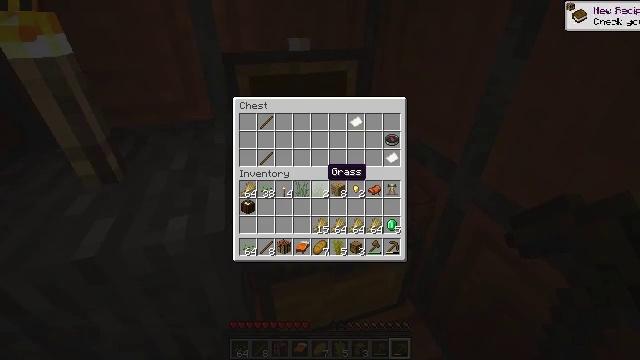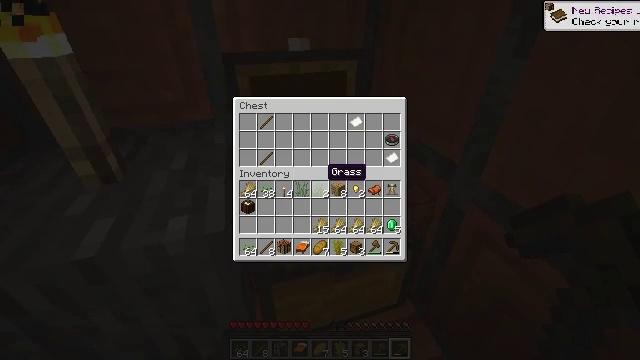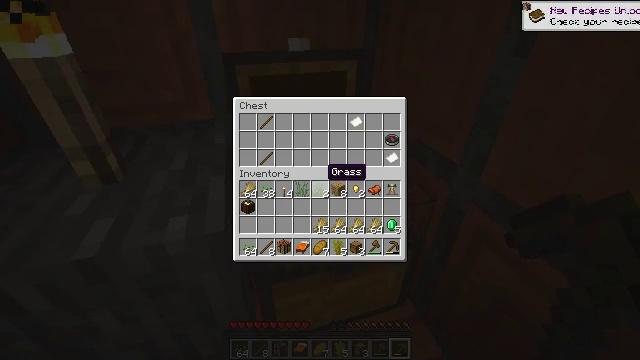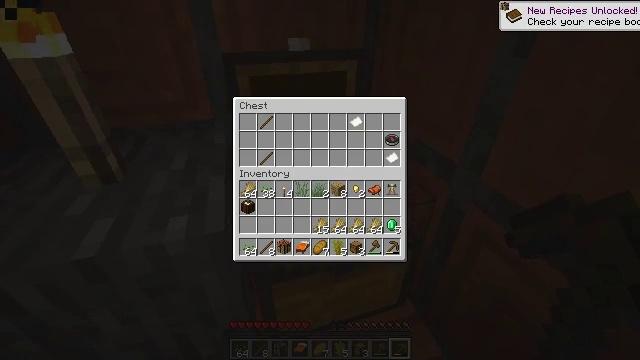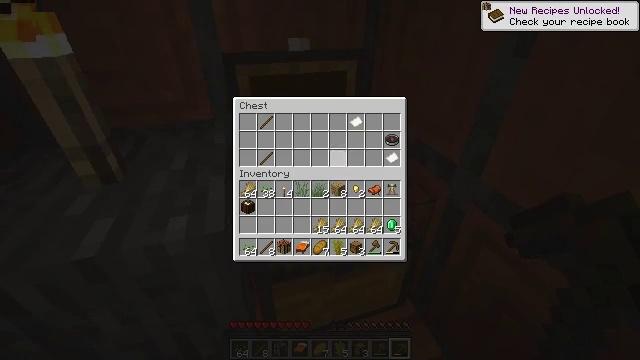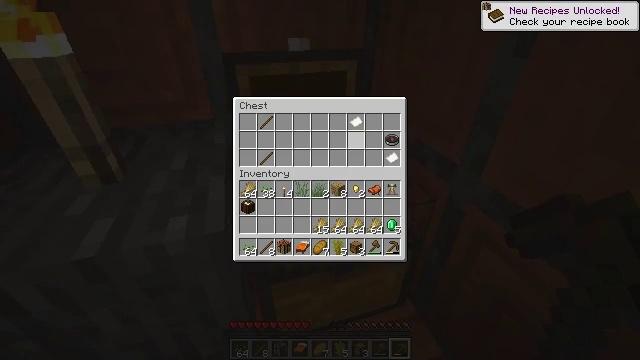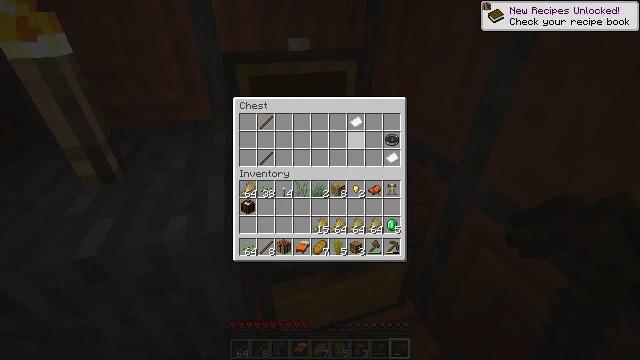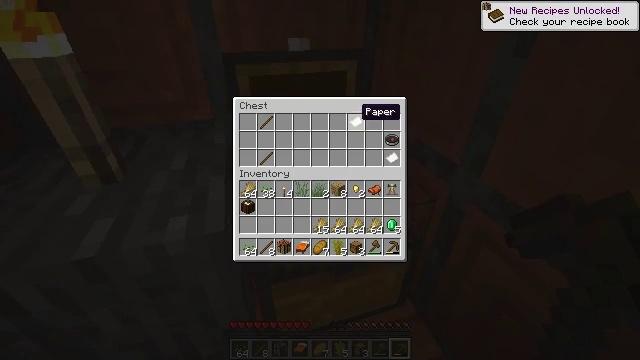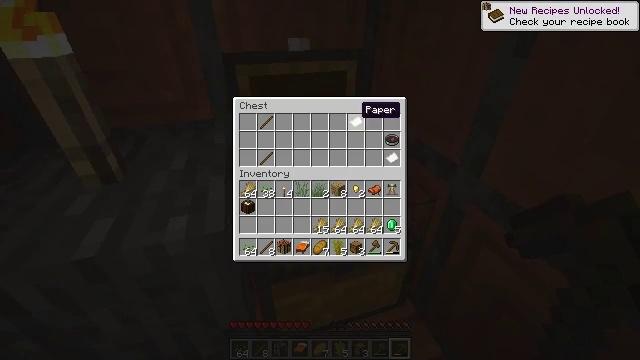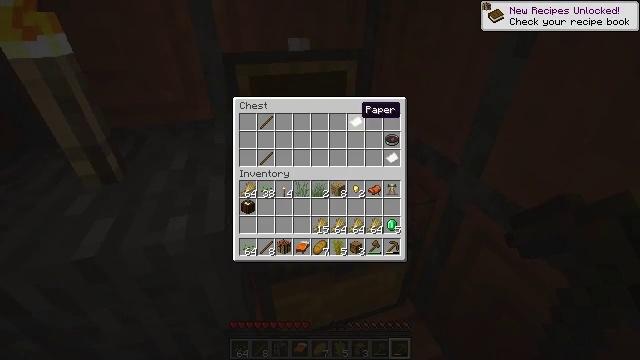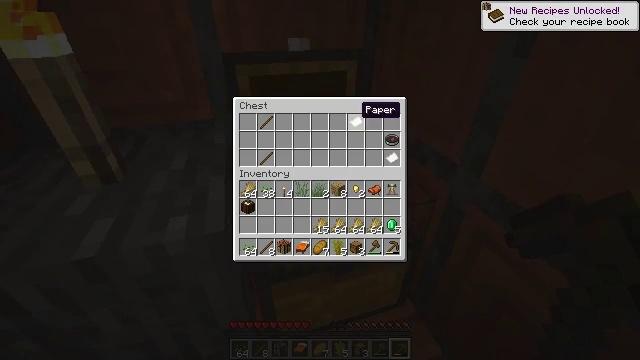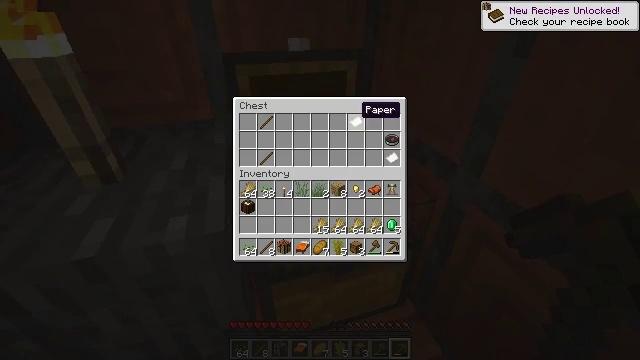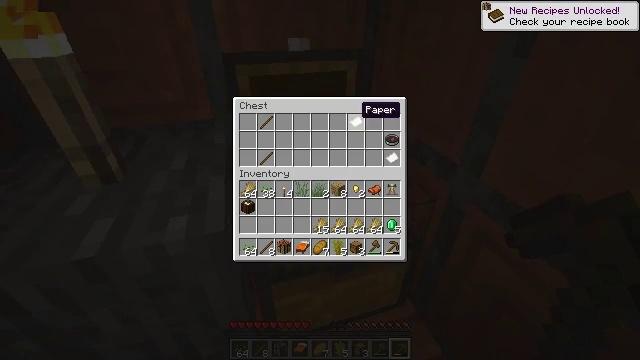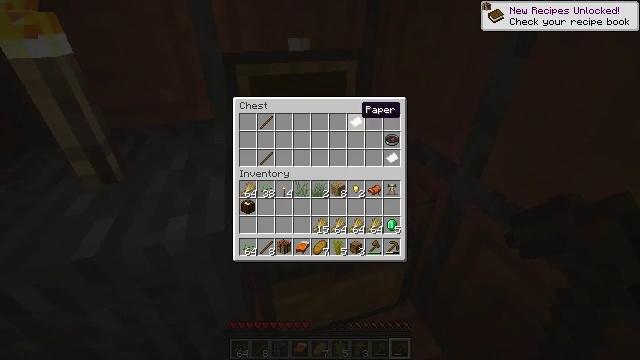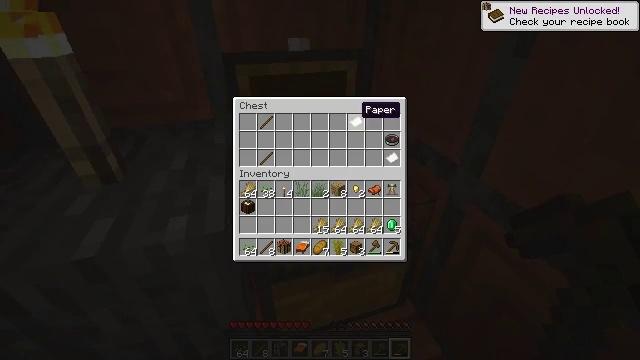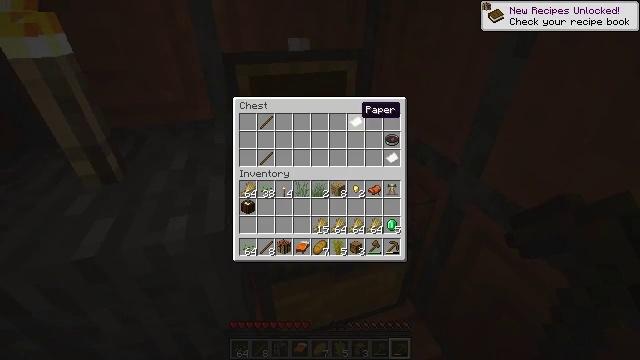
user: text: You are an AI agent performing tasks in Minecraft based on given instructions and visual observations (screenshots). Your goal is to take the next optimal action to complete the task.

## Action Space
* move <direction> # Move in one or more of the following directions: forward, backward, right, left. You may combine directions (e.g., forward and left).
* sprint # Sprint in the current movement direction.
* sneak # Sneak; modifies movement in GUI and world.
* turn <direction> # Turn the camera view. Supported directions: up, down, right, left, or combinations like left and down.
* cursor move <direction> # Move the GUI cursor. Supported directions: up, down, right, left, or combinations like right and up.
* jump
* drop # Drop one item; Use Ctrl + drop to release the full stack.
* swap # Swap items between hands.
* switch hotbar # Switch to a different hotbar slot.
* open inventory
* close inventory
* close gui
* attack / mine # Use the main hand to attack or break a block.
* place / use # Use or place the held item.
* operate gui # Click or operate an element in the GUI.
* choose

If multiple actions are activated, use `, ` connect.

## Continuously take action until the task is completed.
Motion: motion action
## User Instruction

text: Break the chest to retrieve items inside.
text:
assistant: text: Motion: no_op
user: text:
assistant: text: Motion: no_op
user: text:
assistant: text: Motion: no_op
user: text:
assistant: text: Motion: cursor move right and up
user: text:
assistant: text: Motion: cursor move right and up
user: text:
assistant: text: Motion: cursor move up
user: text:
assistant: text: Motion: cursor move up
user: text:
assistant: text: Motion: no_op
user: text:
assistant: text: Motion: no_op
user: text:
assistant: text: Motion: no_op
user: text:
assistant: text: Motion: no_op
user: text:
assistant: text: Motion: no_op
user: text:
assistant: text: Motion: no_op
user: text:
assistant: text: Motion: no_op
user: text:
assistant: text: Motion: no_op
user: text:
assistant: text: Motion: no_op
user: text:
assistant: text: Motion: turn down, close gui
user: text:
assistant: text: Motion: turn down, open inventory
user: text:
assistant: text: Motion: turn down
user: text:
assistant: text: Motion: attack / mine
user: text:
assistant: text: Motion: attack / mine
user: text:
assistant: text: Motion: attack / mine
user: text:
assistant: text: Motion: attack / mine
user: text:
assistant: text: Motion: attack / mine
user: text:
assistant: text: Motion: attack / mine
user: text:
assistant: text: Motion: attack / mine
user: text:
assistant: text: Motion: attack / mine
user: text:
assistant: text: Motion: attack / mine
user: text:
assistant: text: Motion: attack / mine
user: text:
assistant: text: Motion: attack / mine